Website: apple
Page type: account-selection
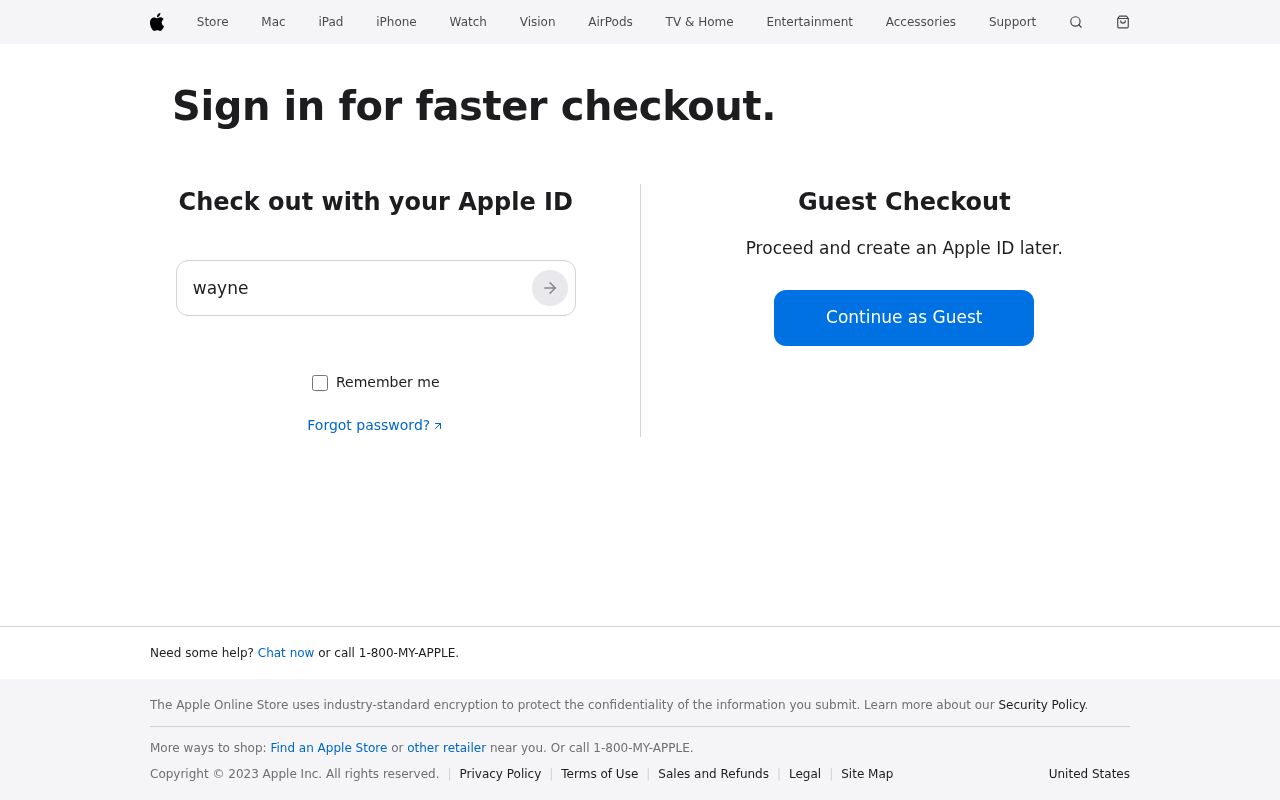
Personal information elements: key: PII_EMAIL
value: waynemartinez@hotmail.com